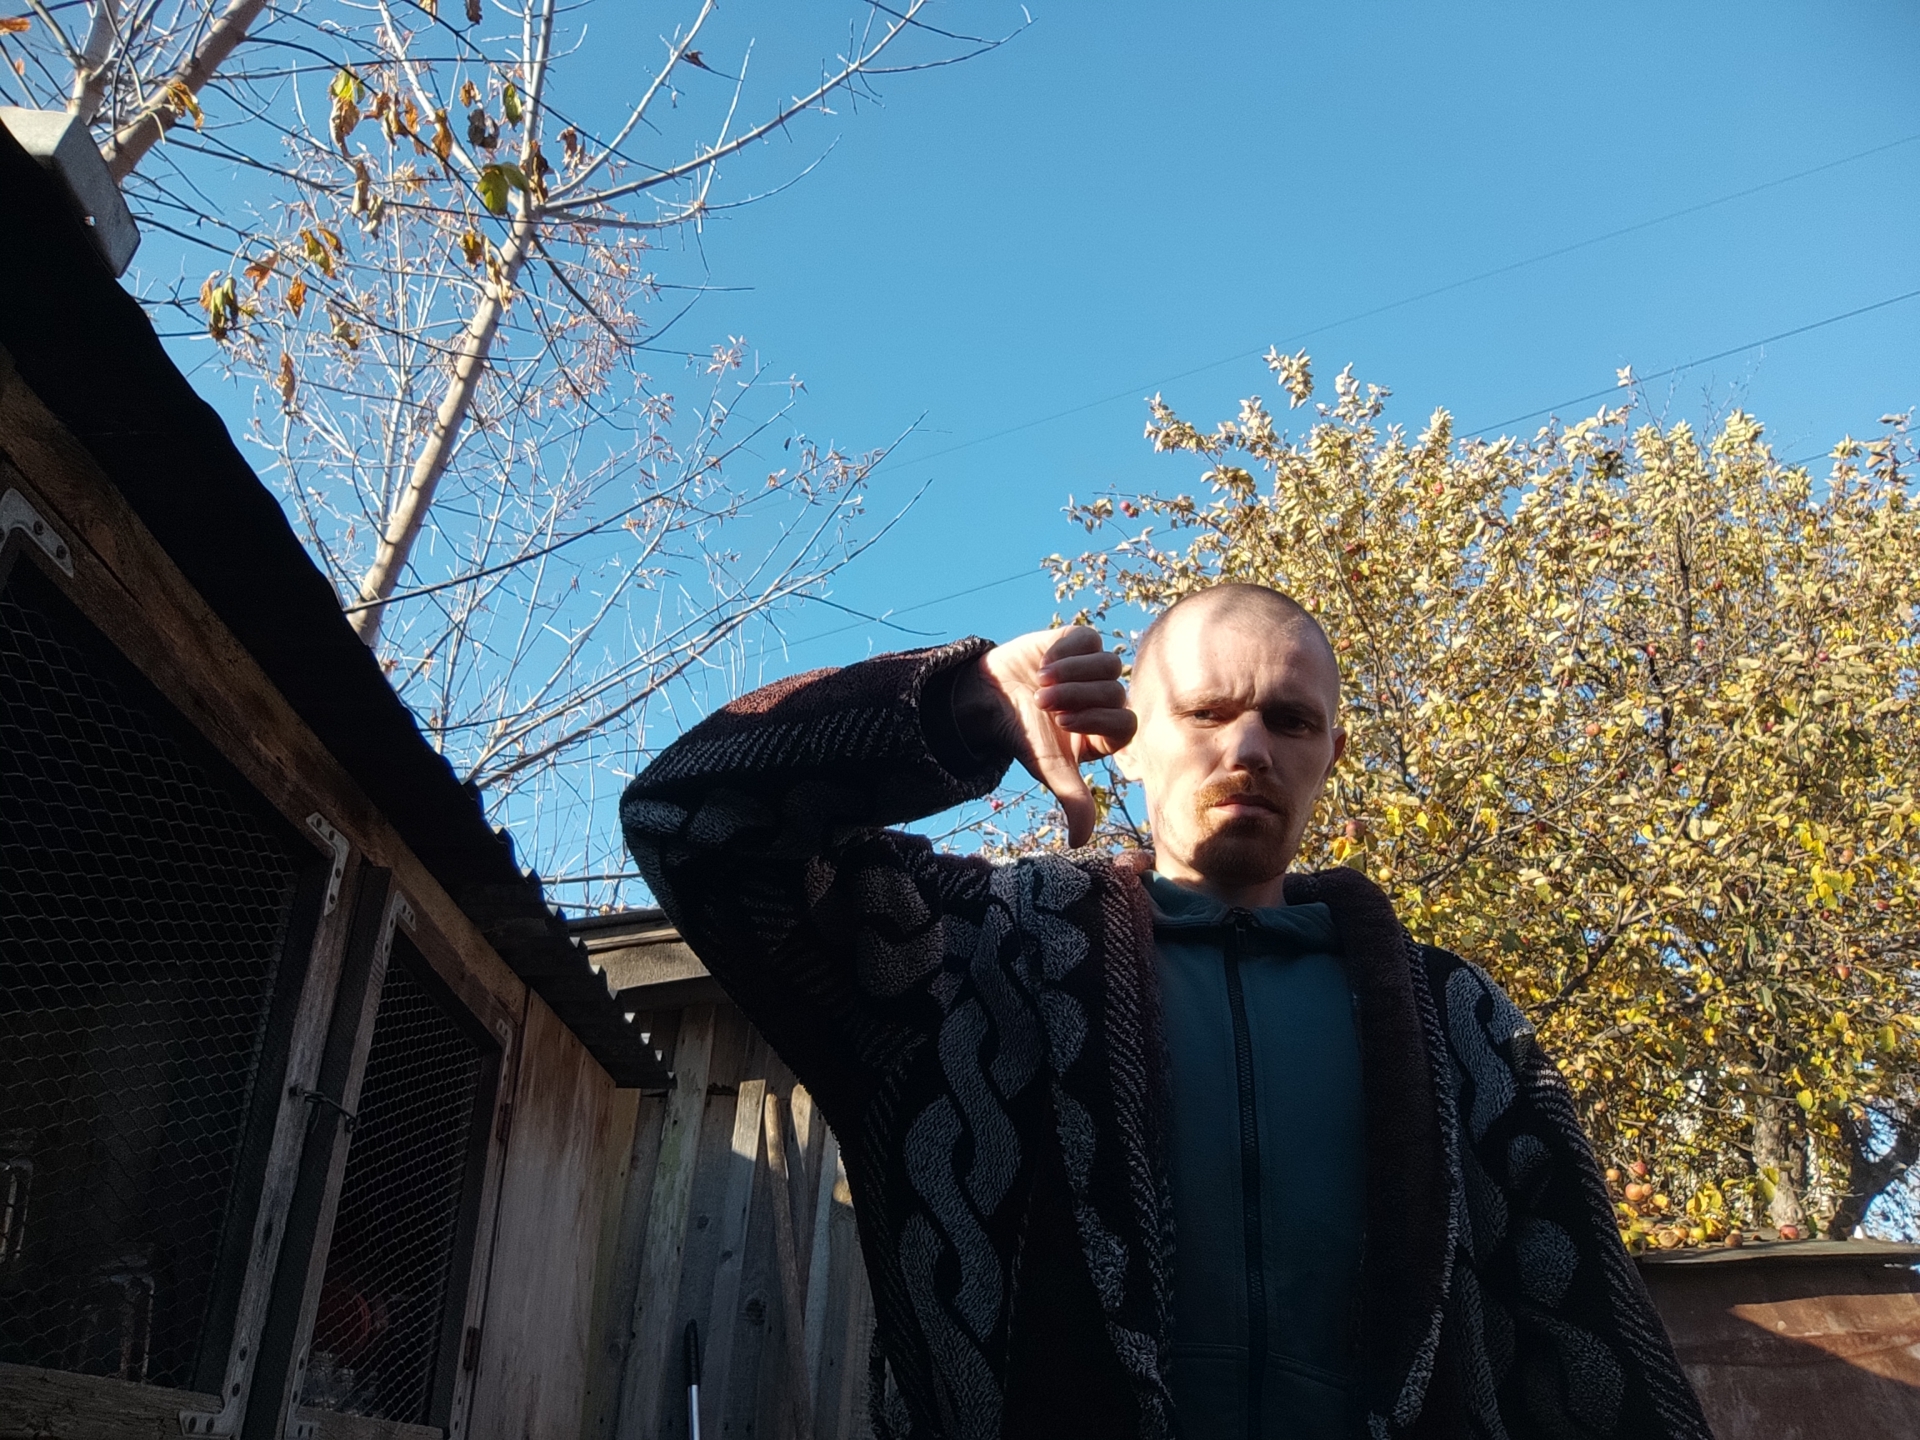
Label: clear